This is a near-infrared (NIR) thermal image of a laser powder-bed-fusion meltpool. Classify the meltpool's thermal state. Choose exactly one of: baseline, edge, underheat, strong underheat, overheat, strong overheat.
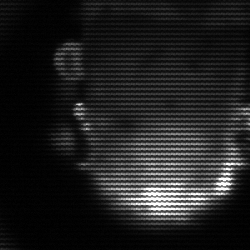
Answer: baseline